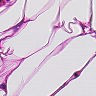
Metastatic tissue present: no